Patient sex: M
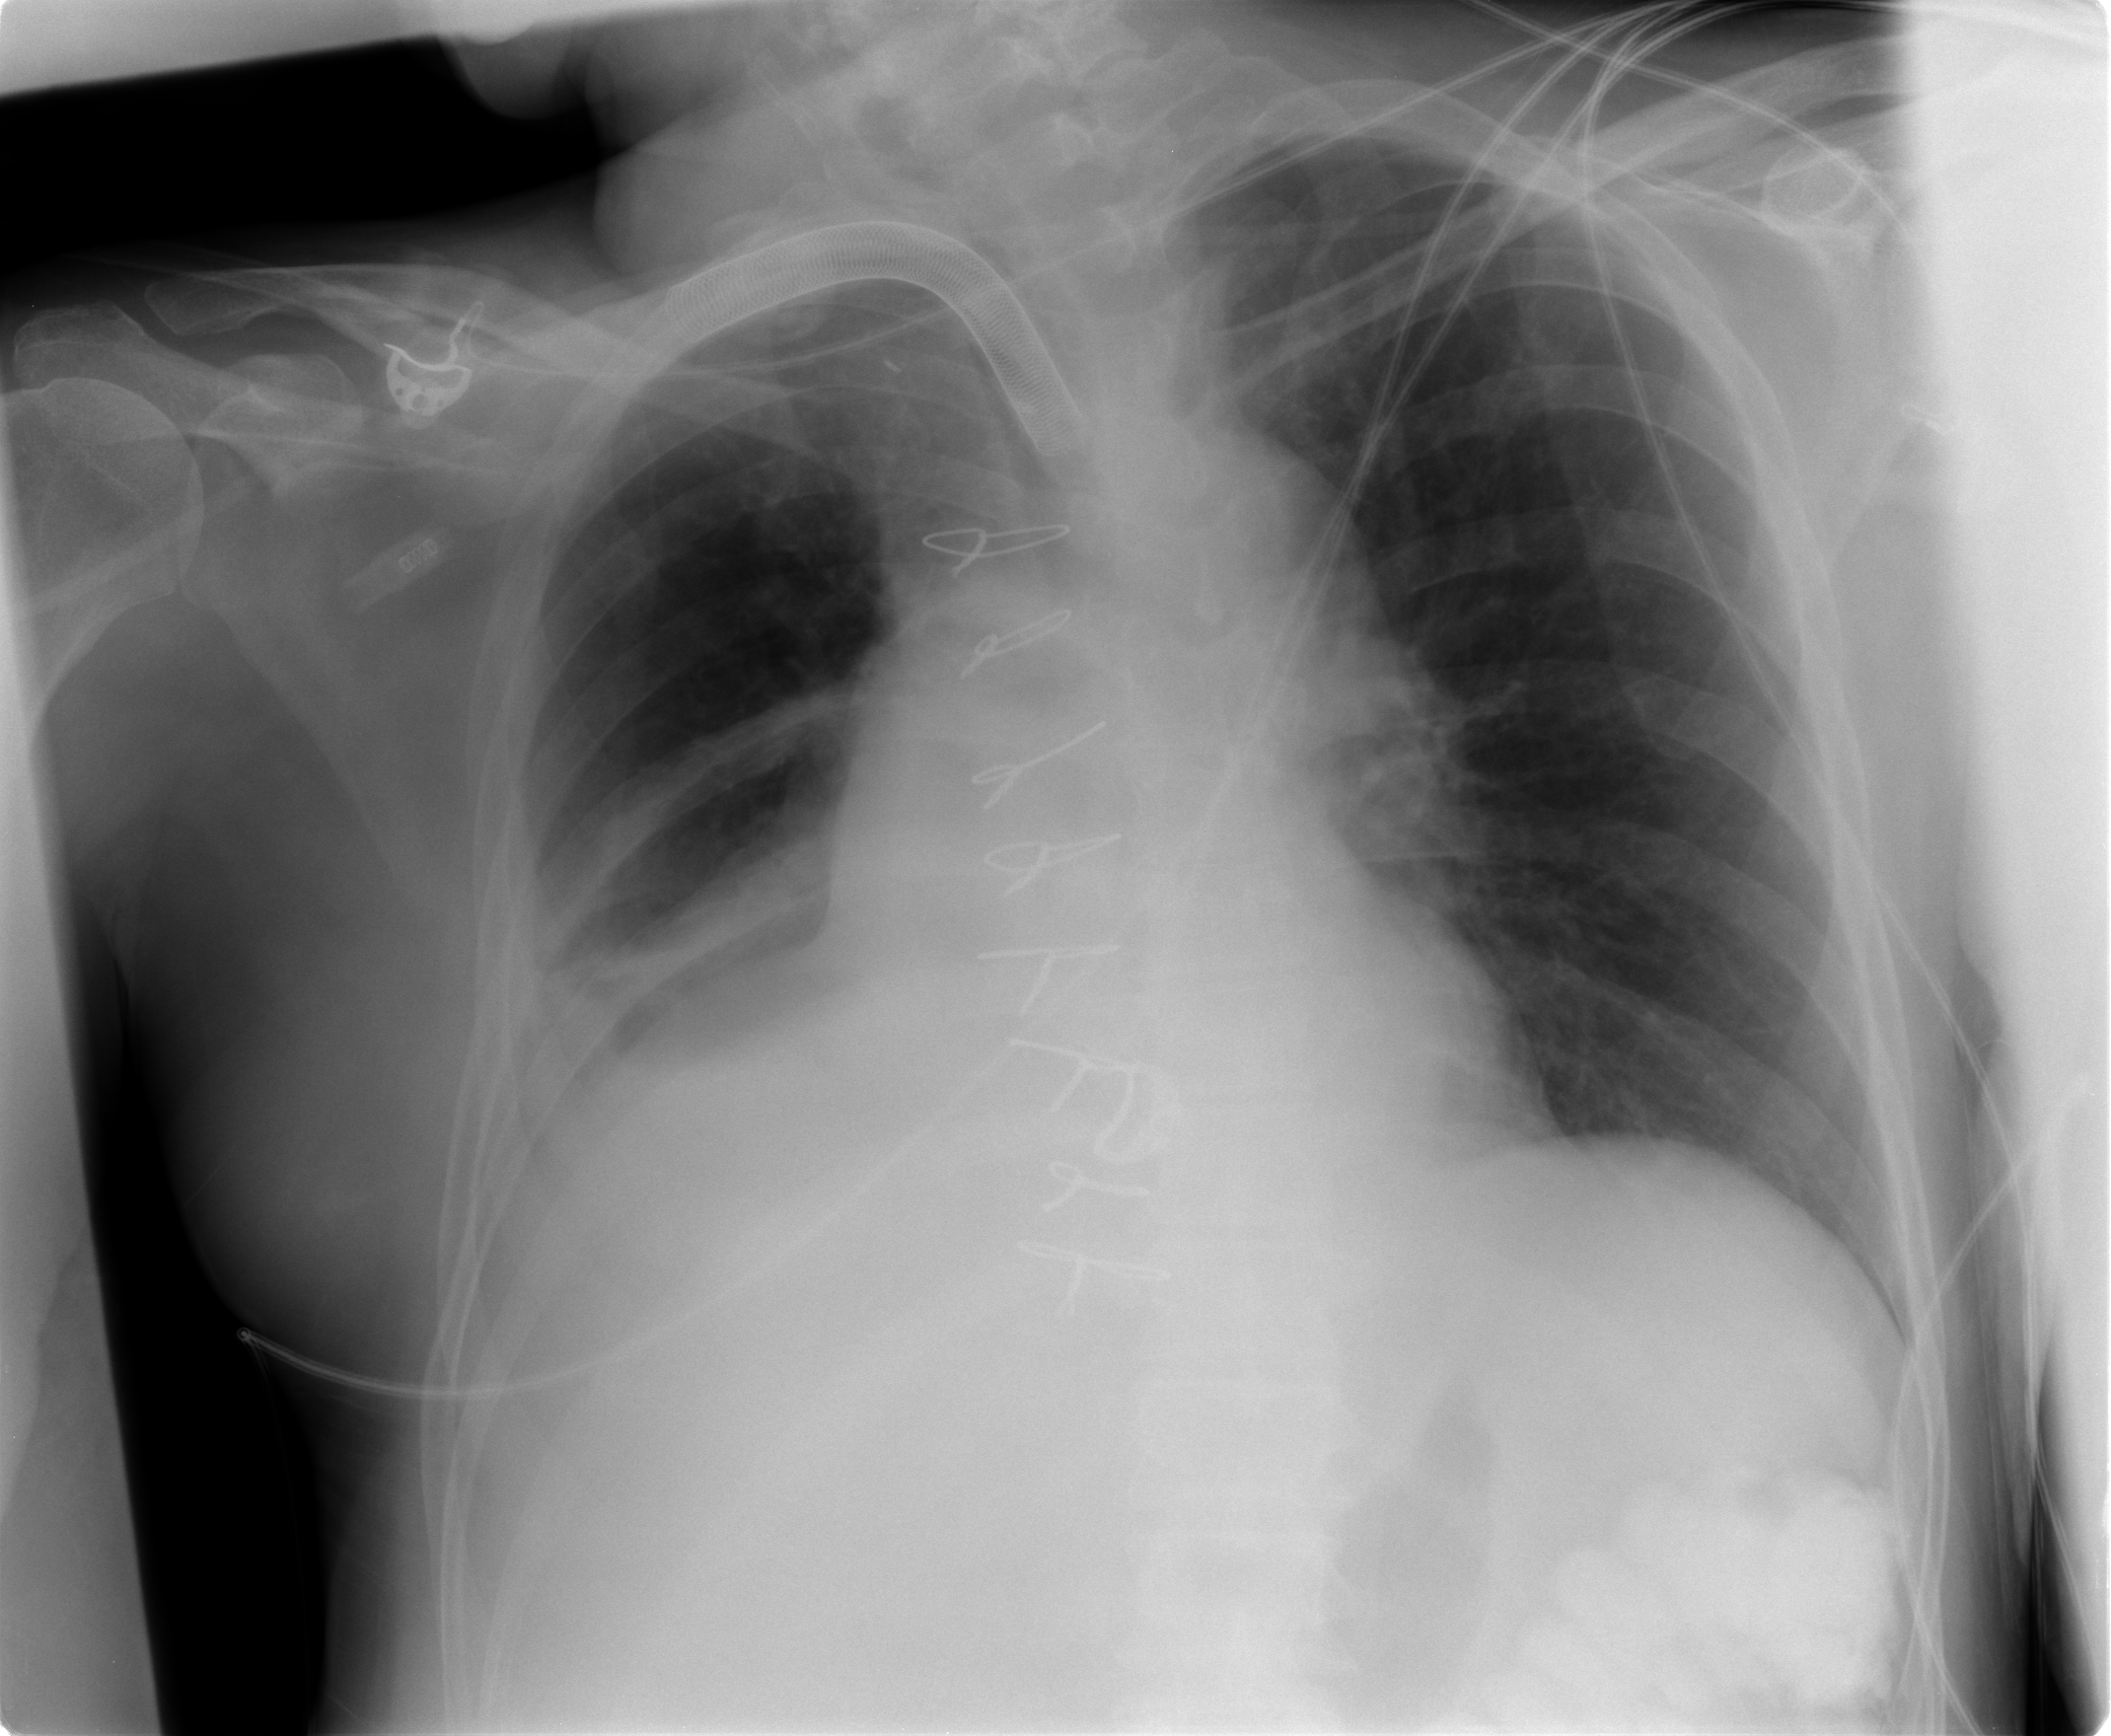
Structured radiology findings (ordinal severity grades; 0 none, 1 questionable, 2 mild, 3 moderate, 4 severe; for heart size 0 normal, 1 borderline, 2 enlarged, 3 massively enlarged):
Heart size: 0
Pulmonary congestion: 0
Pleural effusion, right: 0
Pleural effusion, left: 0
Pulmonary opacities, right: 1
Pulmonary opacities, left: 0
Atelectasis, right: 2
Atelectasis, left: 0